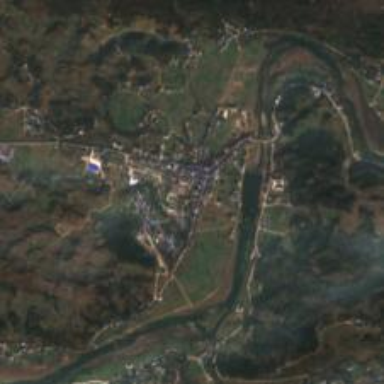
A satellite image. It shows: Ethnic township within town.